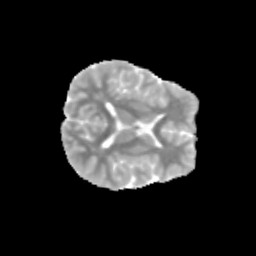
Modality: MD
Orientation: axial
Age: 11
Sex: male
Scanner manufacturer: siemens
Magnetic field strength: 3 T
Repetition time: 3.8 s
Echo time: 0.07 s